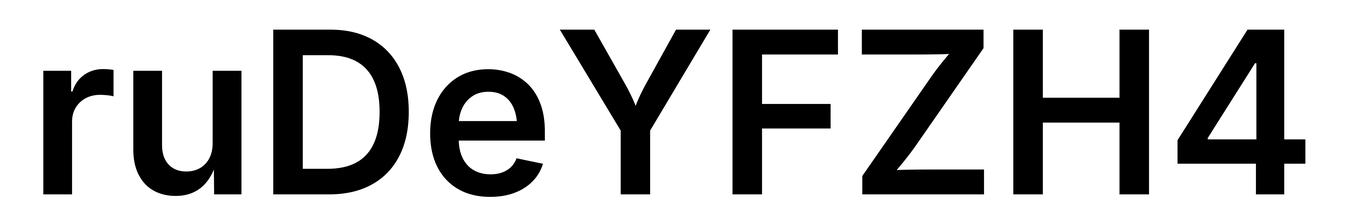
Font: Inter_SemiBold